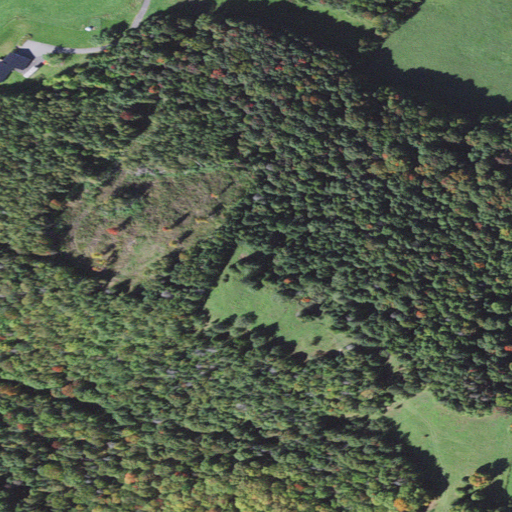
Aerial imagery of mountain in Vermont named Still Hill containing mixed forest, deciduous forest, pasture, evergreen forest, grassland, shrub, and medium intensity development